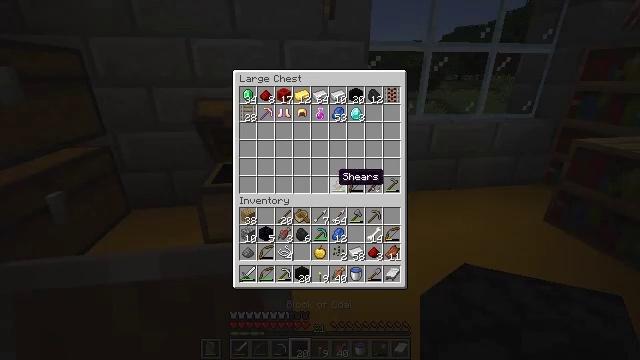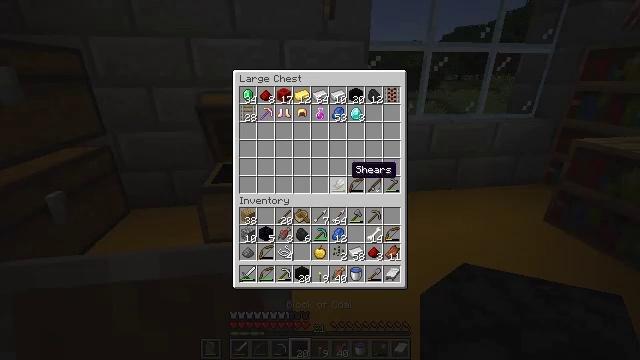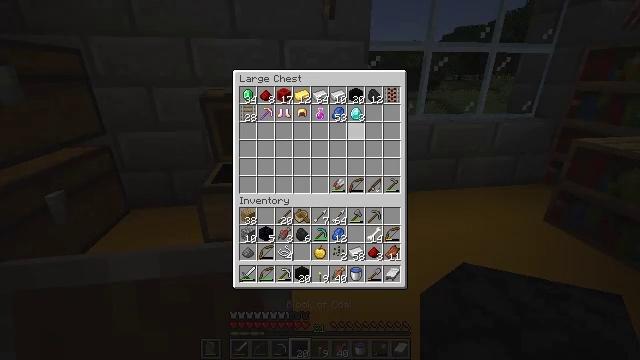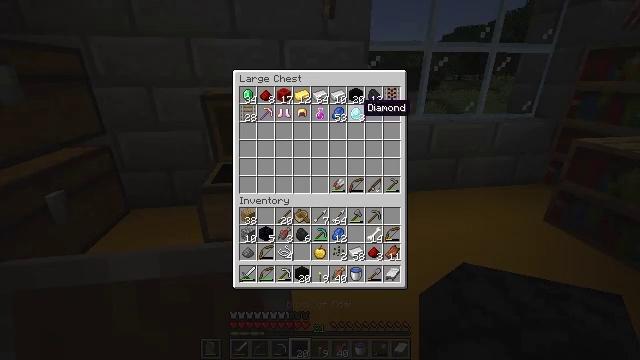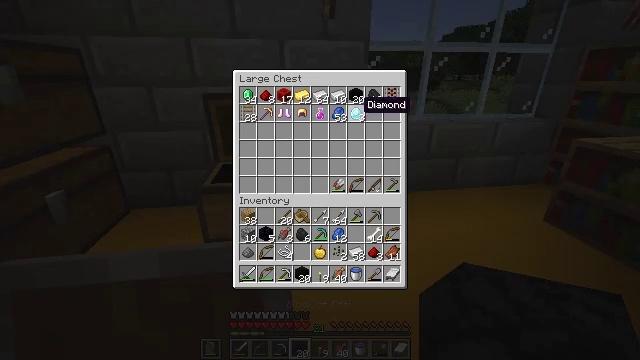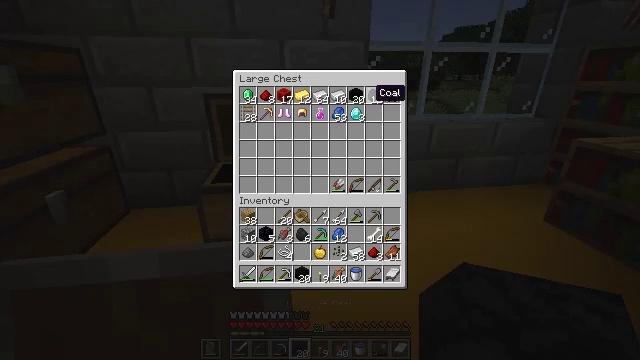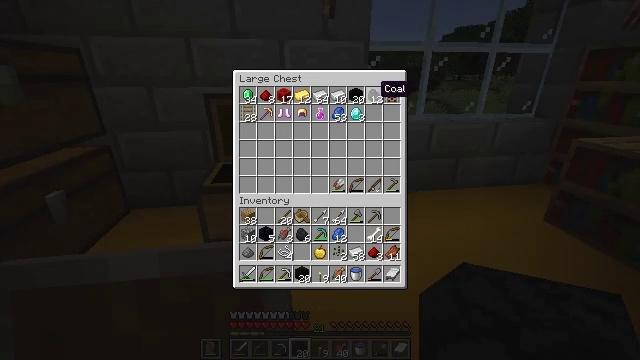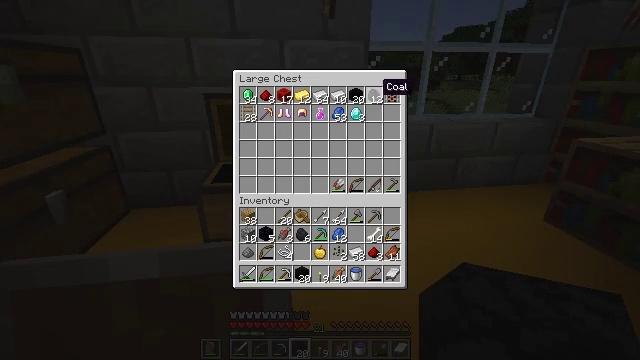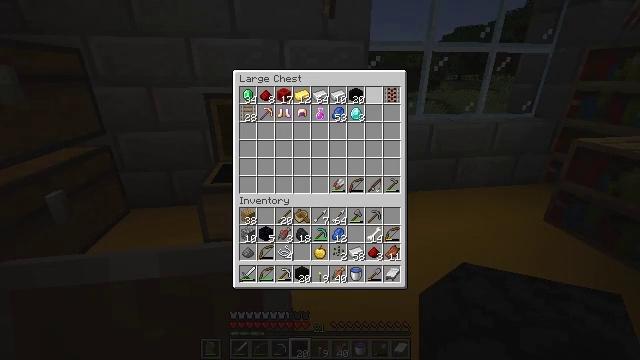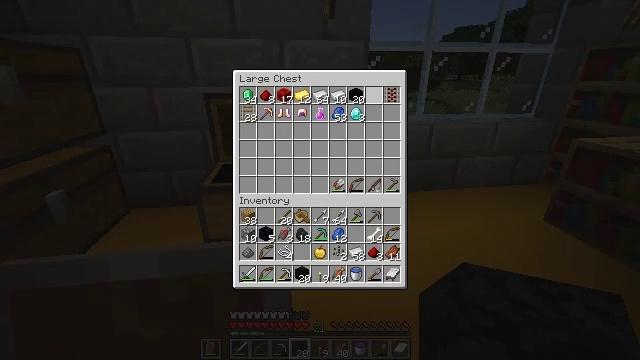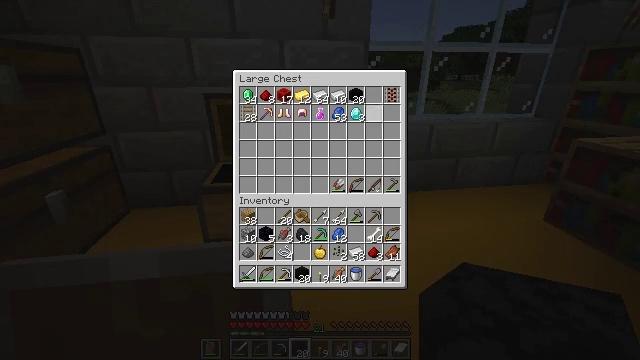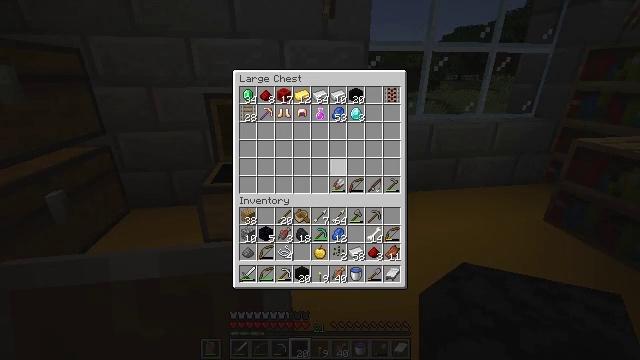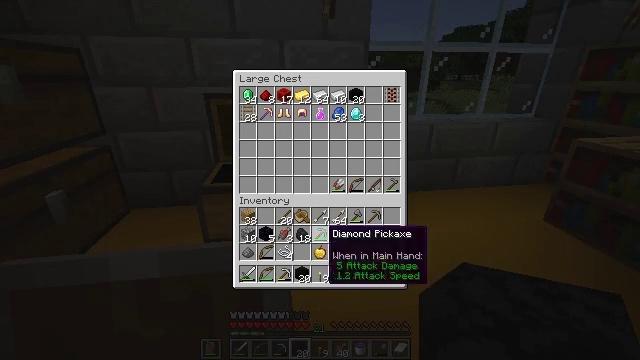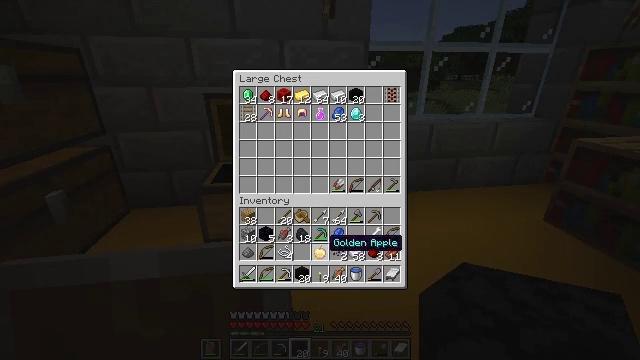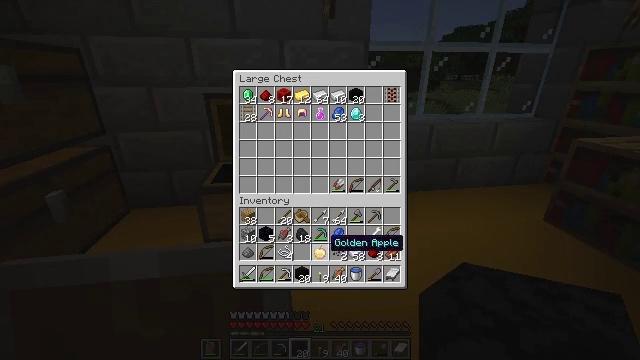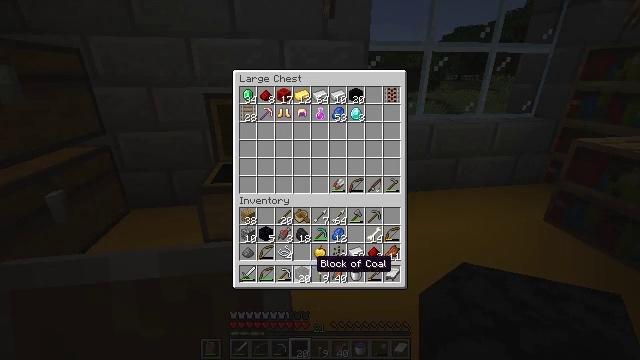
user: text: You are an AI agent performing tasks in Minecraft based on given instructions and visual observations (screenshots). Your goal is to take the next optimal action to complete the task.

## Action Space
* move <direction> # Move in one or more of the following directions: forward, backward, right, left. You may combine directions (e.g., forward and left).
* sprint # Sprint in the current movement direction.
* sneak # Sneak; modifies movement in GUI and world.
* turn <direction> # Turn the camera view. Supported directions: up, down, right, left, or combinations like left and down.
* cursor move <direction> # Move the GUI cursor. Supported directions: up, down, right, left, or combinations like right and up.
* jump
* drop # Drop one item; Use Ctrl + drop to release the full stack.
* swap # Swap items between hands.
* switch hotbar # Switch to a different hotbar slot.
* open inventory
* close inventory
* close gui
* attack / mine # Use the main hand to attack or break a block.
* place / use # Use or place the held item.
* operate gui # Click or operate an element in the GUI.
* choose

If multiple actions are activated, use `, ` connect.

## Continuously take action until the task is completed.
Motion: motion action
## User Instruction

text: Open crafting interface to make coal.
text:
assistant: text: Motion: sneak, cursor move right and up
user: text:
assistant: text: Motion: sneak, cursor move right and up
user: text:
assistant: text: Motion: sneak, cursor move up
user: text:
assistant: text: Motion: sneak
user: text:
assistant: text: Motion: sneak, cursor move right and up
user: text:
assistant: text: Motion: sneak
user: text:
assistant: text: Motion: sneak
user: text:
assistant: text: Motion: sneak, operate gui
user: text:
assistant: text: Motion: sneak, operate gui
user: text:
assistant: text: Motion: sneak, cursor move left and down
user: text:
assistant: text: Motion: sneak, cursor move left and down
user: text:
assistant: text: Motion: sneak, cursor move left and down
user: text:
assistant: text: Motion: sneak, cursor move down
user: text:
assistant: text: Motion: sneak
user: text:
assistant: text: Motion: sneak, cursor move left and down
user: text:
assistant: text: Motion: sneak
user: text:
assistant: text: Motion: sneak
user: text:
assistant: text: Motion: sneak
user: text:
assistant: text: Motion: sneak
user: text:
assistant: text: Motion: sneak
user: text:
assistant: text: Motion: operate gui
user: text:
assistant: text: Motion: operate gui
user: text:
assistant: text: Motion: cursor move up
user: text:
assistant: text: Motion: no_op
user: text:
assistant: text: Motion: no_op
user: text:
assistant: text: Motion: no_op
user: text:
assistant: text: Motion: choose
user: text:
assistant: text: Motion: choose
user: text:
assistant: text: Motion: no_op
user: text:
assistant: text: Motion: no_op